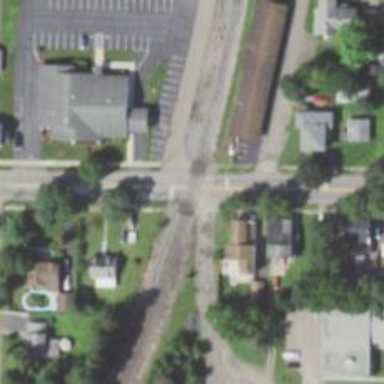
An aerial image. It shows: Railway level crossing.